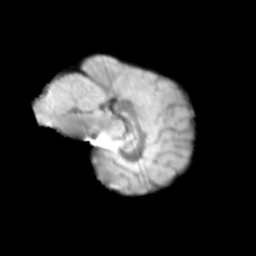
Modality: T2w
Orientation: sagittal
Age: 12
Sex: female
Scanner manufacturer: siemens
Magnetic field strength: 3 T
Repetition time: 3.8 s
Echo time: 0.07 s